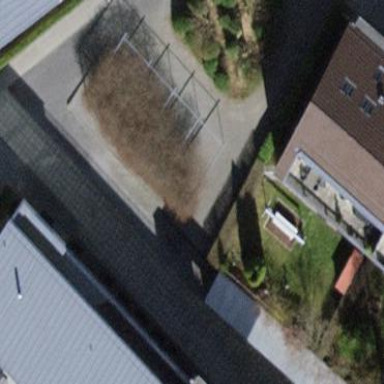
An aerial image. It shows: Beautiful pergola structure.